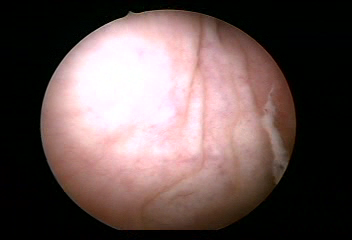
Modality: WLC
Class: Normal mucosa
Bladder cancer association: No